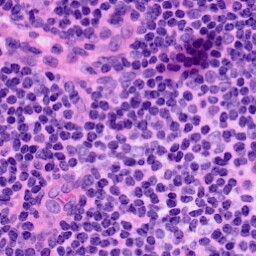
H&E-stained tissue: LymphNode